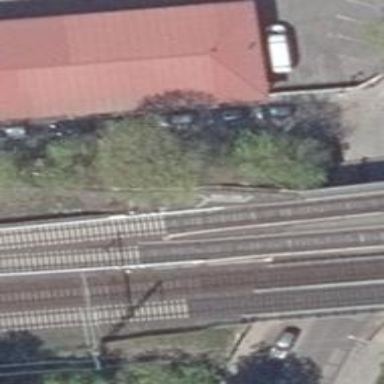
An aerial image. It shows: Light rail electrified railway.